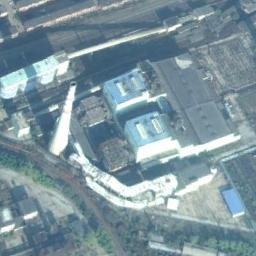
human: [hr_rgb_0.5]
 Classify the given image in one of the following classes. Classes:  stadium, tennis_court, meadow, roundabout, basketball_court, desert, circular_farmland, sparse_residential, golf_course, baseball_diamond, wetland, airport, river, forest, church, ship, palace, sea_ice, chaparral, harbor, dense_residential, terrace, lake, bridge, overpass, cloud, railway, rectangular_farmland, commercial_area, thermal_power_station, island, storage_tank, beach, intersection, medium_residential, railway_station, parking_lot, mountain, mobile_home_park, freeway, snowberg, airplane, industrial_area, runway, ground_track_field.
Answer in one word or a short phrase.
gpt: thermal_power_station